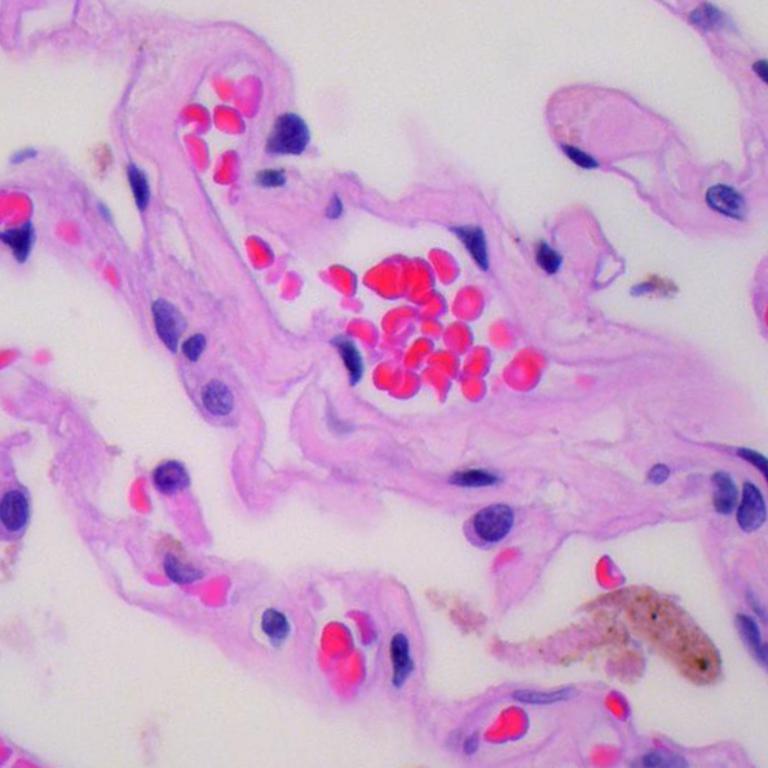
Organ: lung
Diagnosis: benign